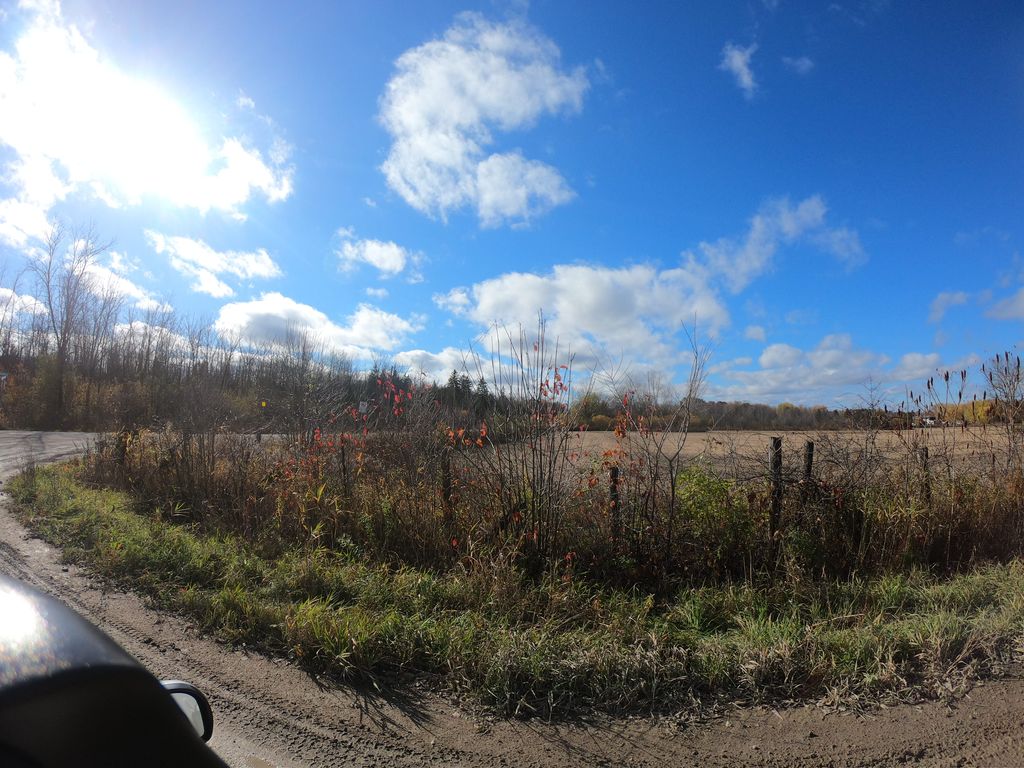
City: ottawa-gatineau